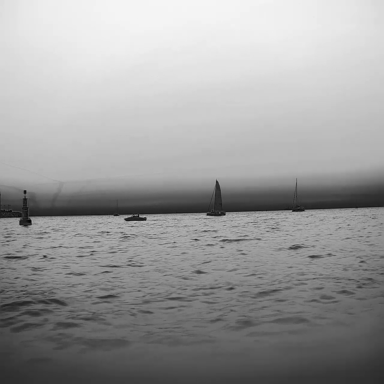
There is a canoe in the infrared image.